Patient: sex M, age 48
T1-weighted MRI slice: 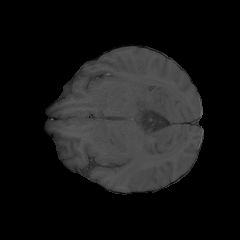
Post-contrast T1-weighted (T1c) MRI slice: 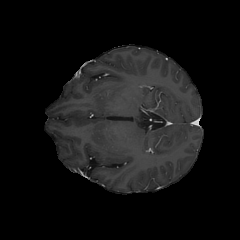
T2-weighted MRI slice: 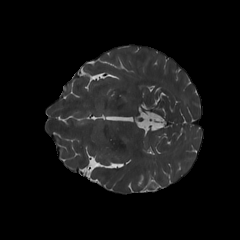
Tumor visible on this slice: no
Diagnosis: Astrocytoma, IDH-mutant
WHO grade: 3